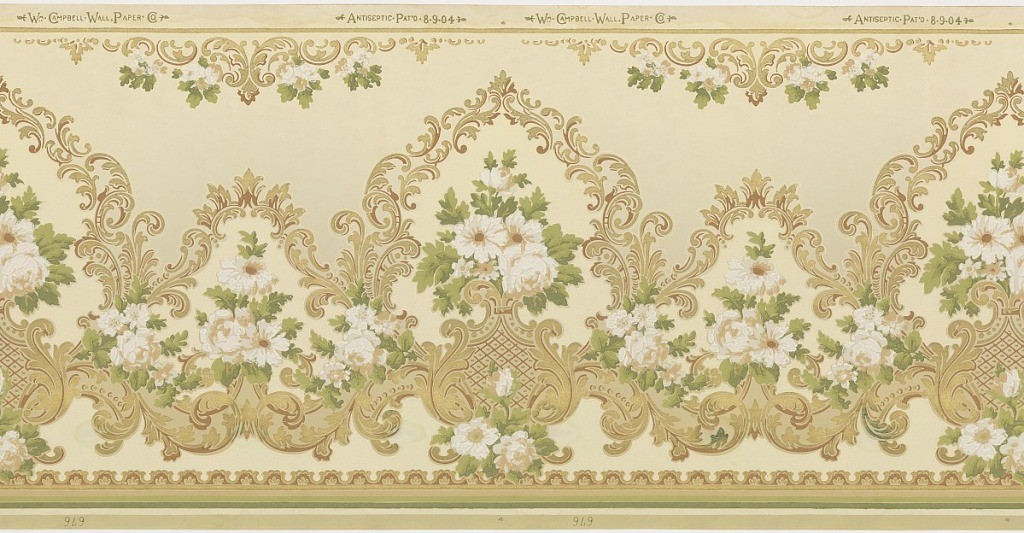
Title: Frieze
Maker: Wm. Campbell Wall Paper Company, 1872
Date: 1905–1915
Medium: Machine-printed paper
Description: Floral bouquet set within foliate scroll medallions, alternating large and small.